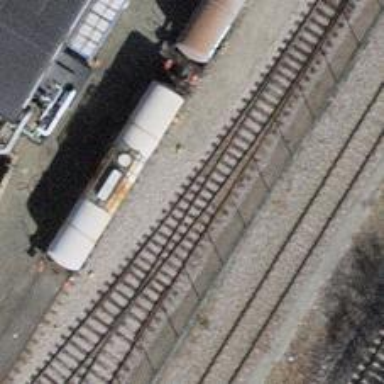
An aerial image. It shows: Railway yard with one track in service.